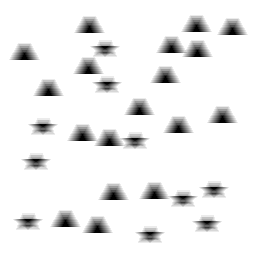
Squares: 0
Triangles: 18
Stars: 10
Total shapes: 28